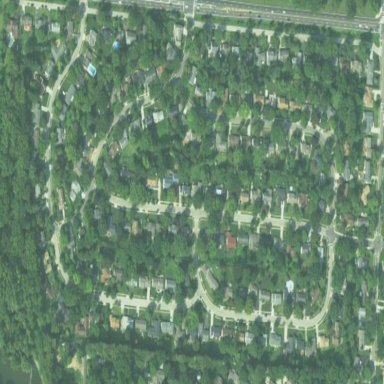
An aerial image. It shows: Residential area within neighborhood.